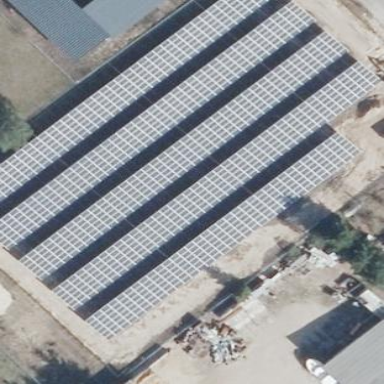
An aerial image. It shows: Solar power generator using photovoltaic panels.